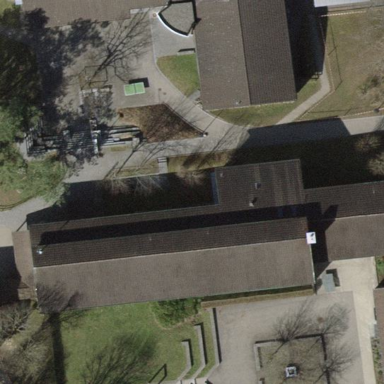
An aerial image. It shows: Secondary school building.